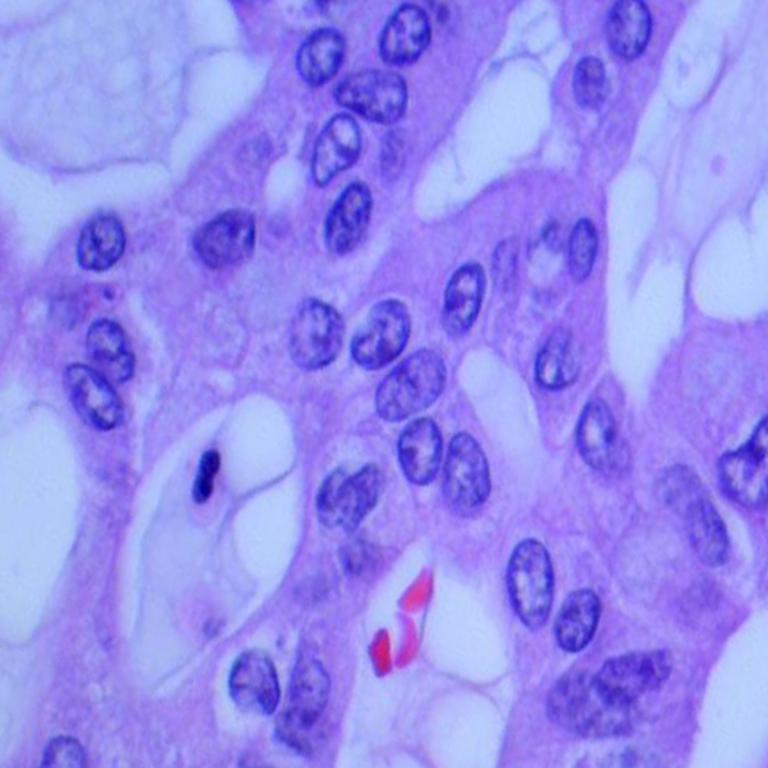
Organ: lung
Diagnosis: adenocarcinomas